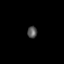
Tissue: prostate
Cell type: T cells
Senescence score: 0.8085
Nuclear area (px): 113
Mean DAPI intensity: 85.673